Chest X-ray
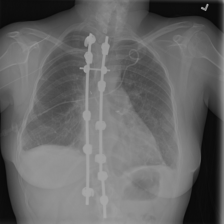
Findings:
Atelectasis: negative
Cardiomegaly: negative
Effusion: negative
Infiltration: negative
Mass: negative
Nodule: negative
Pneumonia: negative
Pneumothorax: negative
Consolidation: negative
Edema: negative
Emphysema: negative
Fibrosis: negative
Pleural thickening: negative
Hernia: negative